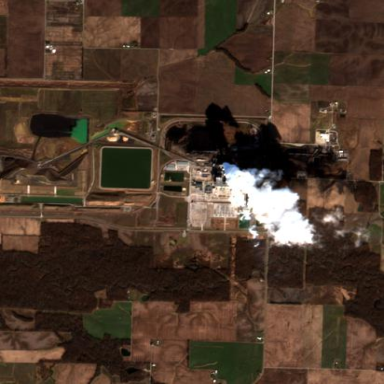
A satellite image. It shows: Coal power plant.